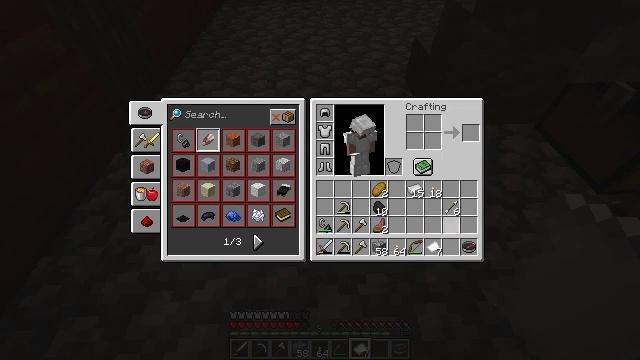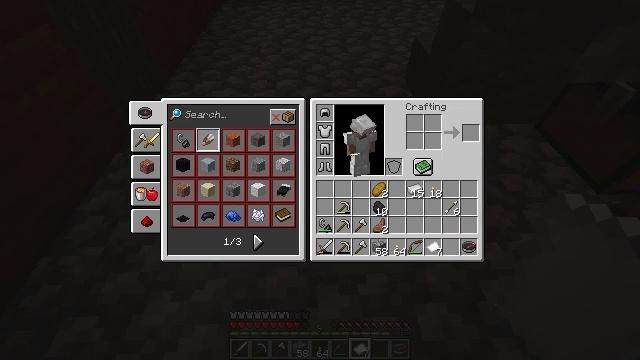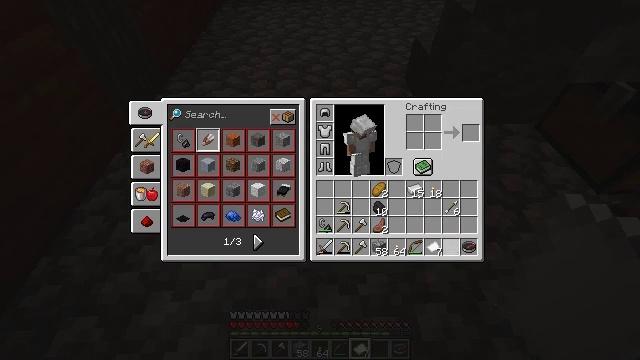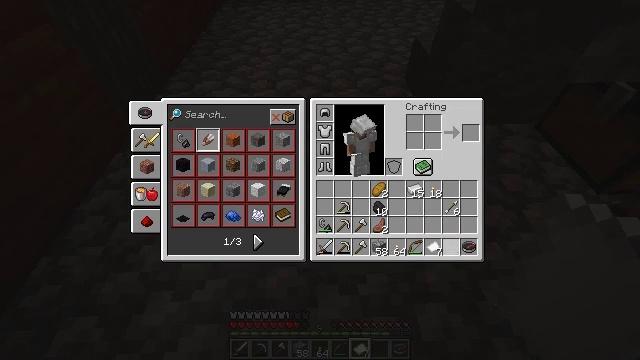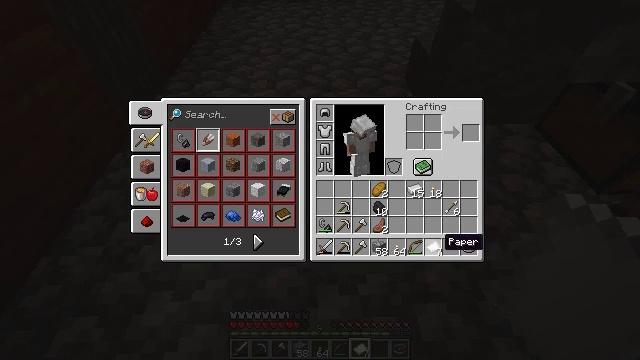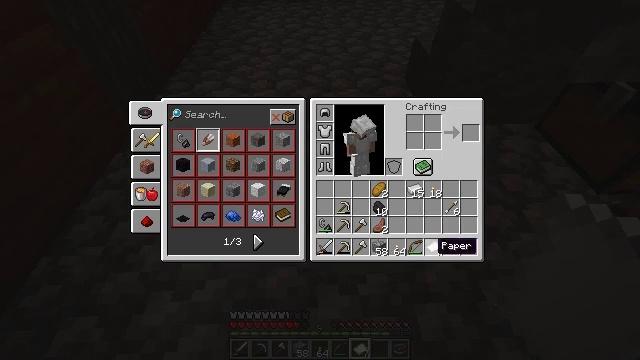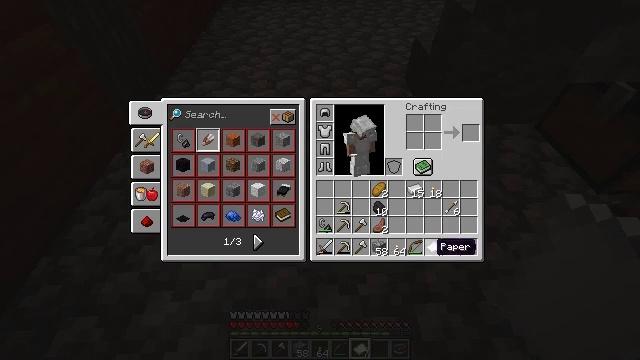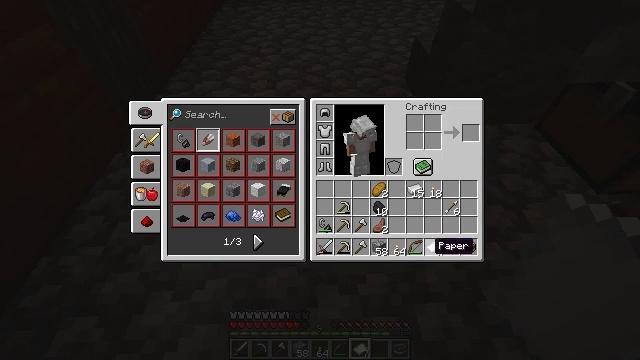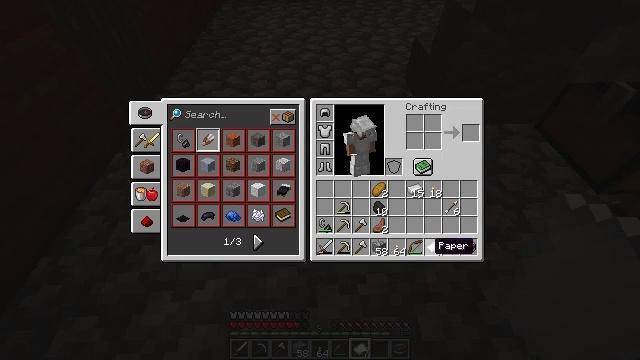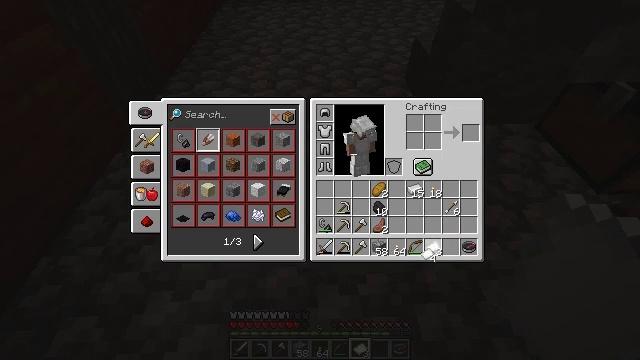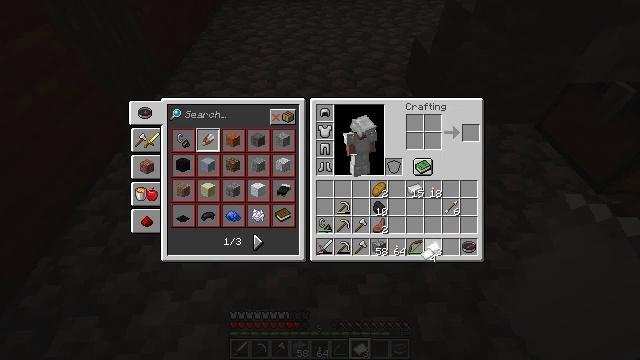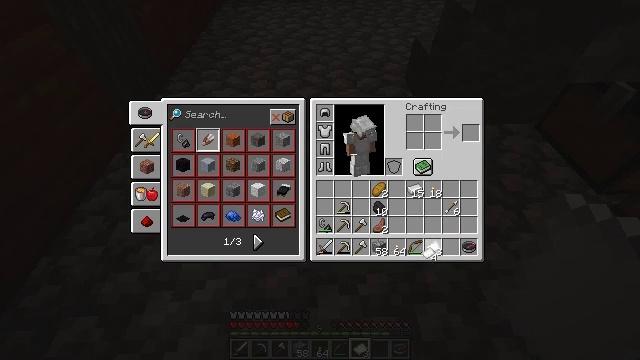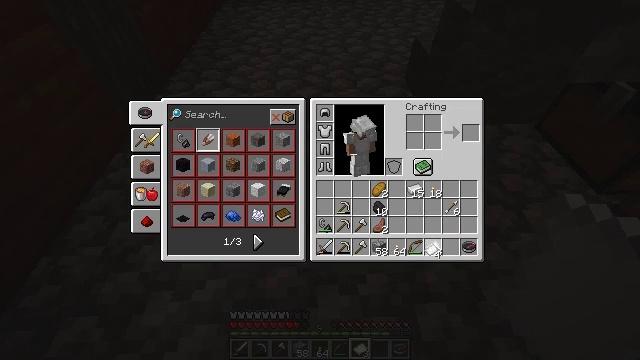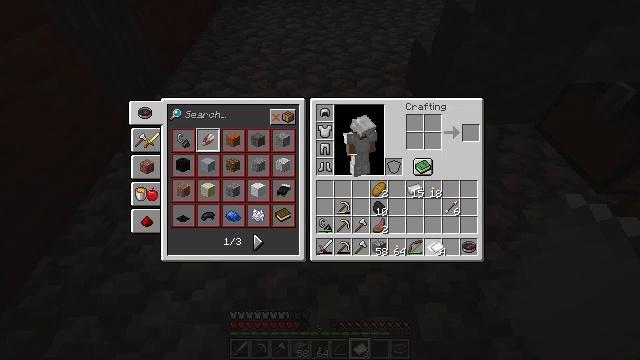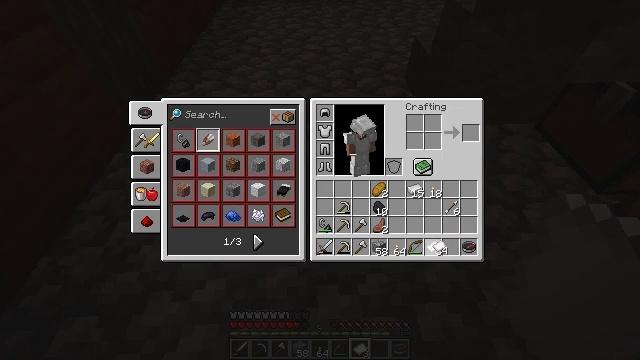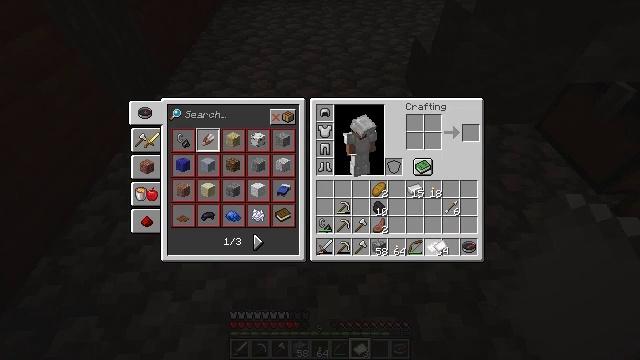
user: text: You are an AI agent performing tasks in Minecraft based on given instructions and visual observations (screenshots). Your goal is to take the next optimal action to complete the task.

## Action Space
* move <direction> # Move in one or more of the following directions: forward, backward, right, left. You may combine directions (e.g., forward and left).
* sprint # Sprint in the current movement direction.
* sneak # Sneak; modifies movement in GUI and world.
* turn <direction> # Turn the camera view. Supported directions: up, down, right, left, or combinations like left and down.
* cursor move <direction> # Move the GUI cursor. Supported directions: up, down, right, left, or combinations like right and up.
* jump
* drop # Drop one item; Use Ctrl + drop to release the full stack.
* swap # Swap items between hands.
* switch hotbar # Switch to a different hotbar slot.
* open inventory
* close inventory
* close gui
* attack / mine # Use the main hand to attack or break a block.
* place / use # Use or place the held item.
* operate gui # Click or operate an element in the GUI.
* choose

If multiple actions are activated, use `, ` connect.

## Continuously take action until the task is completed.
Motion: motion action
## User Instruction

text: Craft a stonecutter.
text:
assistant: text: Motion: no_op
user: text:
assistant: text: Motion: no_op
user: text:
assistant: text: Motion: no_op
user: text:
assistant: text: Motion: no_op
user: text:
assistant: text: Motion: turn left
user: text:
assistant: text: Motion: no_op
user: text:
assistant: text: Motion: no_op
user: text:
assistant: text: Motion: no_op
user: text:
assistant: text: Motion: use / place
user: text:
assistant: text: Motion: use / place
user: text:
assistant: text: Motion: use / place
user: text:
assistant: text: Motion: no_op
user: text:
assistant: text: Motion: no_op
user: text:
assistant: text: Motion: no_op
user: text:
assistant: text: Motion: no_op
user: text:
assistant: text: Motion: no_op
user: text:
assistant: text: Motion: no_op
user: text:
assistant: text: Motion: no_op
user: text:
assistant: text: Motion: no_op
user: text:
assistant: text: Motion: no_op
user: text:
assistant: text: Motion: use / place
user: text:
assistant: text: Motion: use / place
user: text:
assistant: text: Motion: use / place
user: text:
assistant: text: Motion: use / place
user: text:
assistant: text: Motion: no_op
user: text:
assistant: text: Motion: no_op
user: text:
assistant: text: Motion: no_op
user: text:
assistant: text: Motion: no_op
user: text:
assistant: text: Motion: no_op
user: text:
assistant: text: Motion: no_op